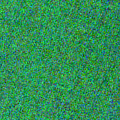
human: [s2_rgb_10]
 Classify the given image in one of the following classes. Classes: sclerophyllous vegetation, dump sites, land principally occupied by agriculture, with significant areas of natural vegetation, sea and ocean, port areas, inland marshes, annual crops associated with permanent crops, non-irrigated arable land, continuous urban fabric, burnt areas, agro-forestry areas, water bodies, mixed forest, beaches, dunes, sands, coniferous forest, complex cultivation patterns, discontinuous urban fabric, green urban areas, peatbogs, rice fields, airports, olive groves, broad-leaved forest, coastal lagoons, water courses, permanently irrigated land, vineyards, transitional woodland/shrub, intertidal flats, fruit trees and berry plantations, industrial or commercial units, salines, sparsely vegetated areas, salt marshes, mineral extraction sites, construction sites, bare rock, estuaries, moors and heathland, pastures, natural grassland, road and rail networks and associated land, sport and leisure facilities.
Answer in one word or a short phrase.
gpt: sea and ocean